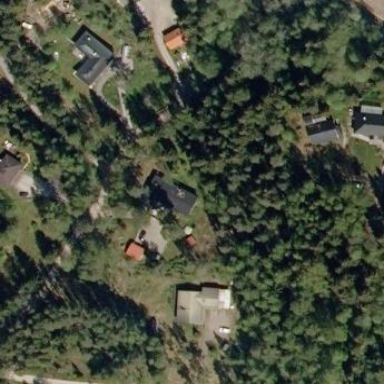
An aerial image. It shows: Forest area.